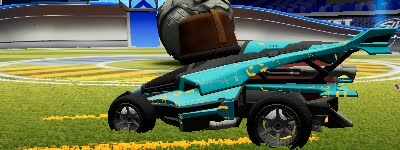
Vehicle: aftershock